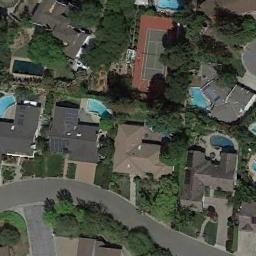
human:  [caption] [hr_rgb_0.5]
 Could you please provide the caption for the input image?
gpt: There are many different shapes and sizes of buildings next to the tennis courts .

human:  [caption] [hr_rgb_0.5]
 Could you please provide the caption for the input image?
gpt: There are two tennis courts, one of which is twice the size of the other .

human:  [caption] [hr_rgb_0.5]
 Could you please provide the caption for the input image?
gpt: The tennis court is next to some buildings and trees .

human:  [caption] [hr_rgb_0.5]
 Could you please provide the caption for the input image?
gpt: Tennis court and swimming pool in the middle of a residential area surrounded by trees .

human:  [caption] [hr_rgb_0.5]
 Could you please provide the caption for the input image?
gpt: There are some green trees and buildings near the tennis court .